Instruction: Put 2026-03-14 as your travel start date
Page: home
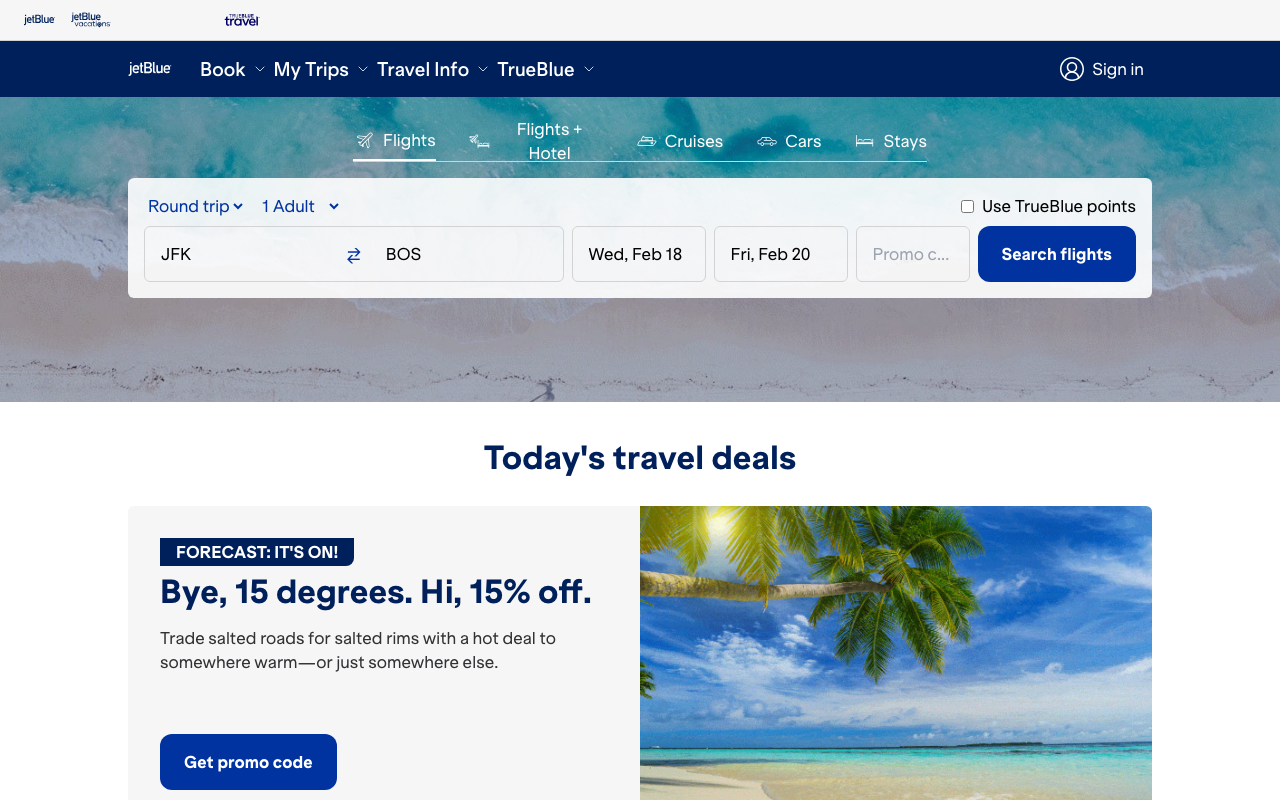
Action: type